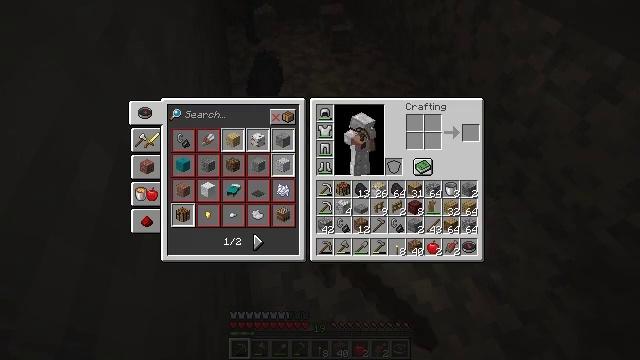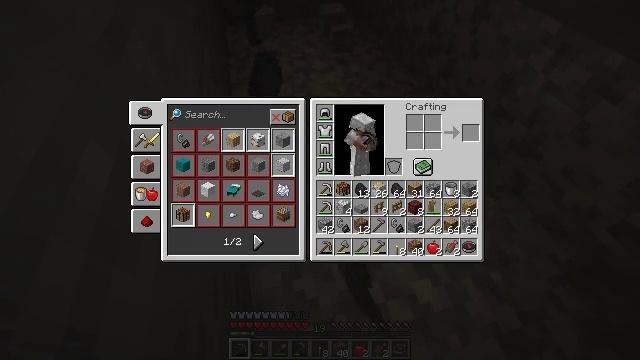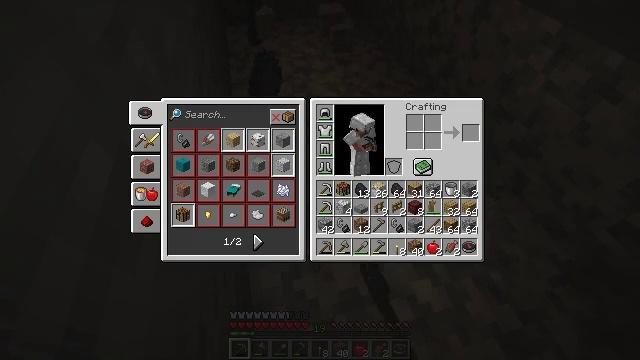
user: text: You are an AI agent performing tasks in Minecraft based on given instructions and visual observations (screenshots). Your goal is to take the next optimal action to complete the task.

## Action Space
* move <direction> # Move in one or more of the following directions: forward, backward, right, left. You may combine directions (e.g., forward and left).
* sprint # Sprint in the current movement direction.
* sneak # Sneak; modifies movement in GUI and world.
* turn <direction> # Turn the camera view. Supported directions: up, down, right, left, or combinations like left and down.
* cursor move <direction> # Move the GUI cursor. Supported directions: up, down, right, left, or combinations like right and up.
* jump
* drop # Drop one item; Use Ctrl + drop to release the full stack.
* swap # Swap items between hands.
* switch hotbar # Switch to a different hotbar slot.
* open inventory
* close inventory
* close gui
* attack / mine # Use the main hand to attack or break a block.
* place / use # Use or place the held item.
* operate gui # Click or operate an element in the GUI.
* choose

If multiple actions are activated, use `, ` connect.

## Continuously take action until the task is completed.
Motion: motion action
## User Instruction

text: Drop a stone brick slab.
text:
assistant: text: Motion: cursor move left
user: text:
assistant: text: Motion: cursor move left
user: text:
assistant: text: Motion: no_op